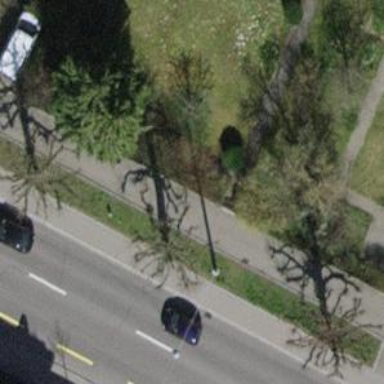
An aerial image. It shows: Avenue lined with trees.